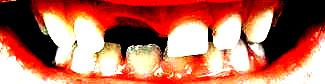
Condition: hypodontia